Field crop: maize
Growth stage: 2
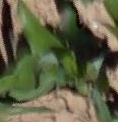
Species: maize